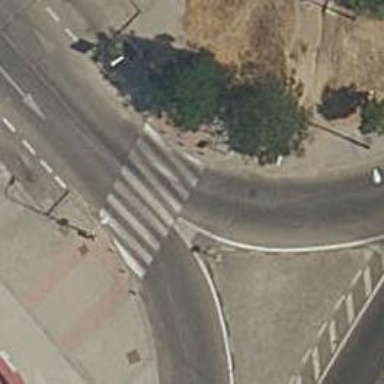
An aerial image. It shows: Uncontrolled crossing on the road.